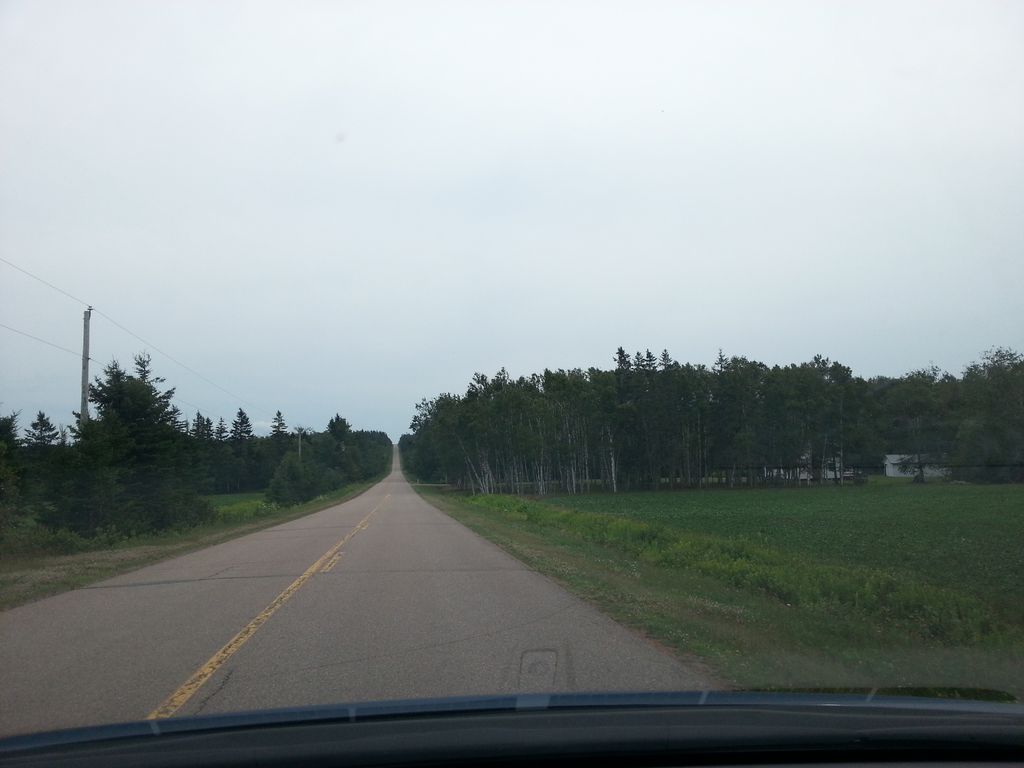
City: charlottetown